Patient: sex M, age 65
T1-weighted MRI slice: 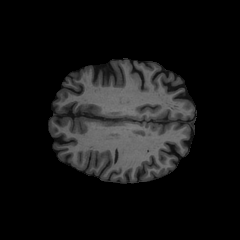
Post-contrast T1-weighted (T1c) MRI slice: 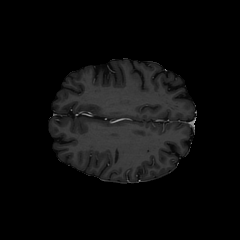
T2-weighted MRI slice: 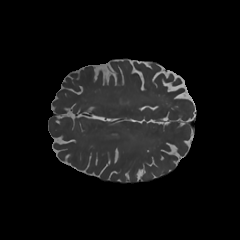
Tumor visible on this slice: no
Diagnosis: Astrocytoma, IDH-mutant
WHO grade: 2